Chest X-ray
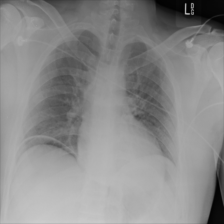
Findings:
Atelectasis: negative
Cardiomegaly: negative
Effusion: negative
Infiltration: negative
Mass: negative
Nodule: negative
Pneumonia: negative
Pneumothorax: negative
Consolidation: negative
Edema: negative
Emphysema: negative
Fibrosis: negative
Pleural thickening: negative
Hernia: negative